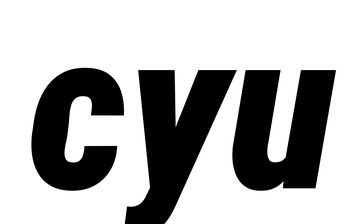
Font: Roboto-Italic_Condensed_Black_Italic